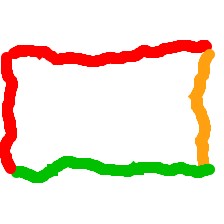
Shape: rectangle